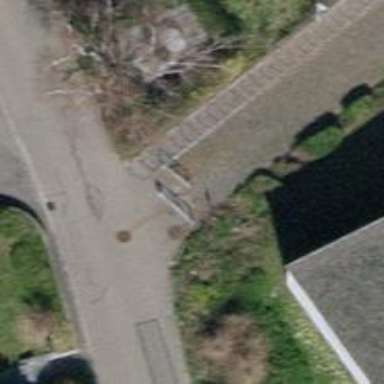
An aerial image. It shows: Cycle barrier.